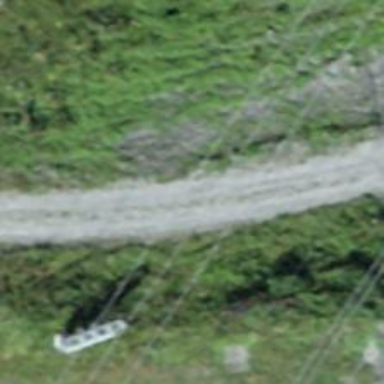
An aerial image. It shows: Downhill skiing track.